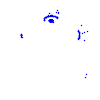
Particle: kaon